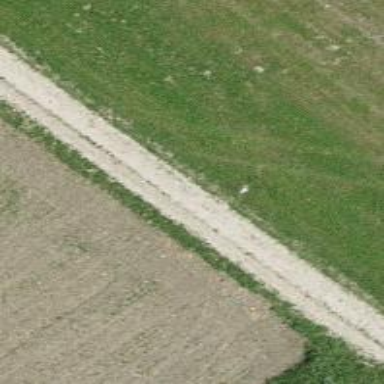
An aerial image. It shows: Track with grade 3 surface.